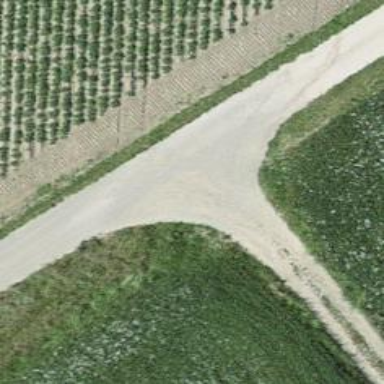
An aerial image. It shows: Well-maintained track road with grade 1 tracktype.